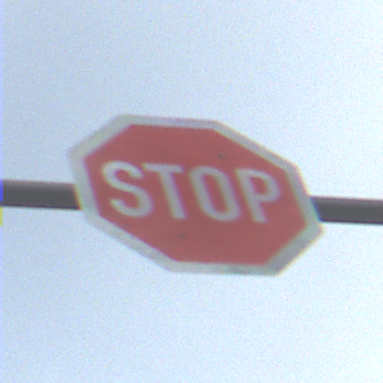
Verkehrszeichen: Stop
Umgebung: Outdoor, Urban
Tageszeit: MorningAfternoon
Wetter: Overcast
Licht: Natural
Jahreszeit: NotSpecified
Kontrast: LowContrast